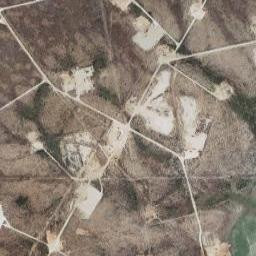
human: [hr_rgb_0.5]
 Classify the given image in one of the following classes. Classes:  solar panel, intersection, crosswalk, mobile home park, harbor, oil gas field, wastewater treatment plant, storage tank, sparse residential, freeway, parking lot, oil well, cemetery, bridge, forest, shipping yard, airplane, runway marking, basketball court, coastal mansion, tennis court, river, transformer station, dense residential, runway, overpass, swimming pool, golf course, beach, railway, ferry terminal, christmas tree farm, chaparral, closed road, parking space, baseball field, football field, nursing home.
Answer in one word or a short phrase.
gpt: oil gas field